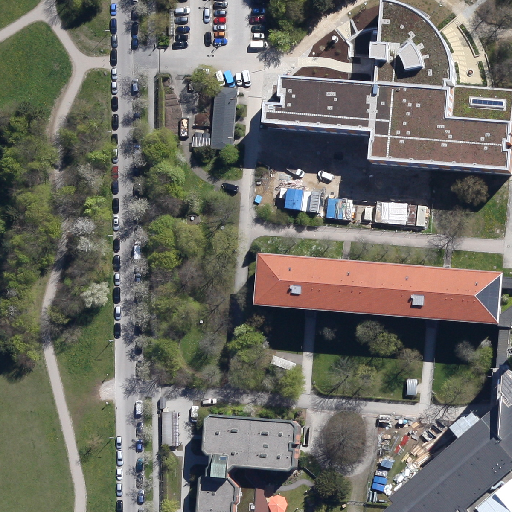
Referring expression: car